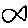
Label: fish